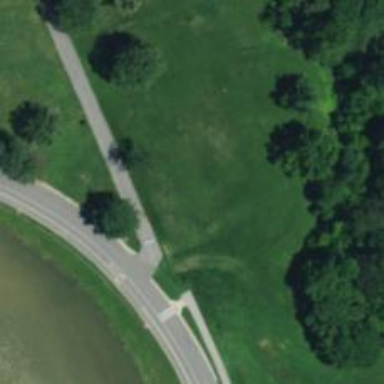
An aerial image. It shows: Disc golf tee.